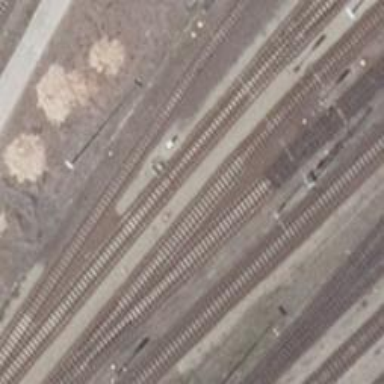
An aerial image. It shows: Rail yard with electrified contact lines for the railway.